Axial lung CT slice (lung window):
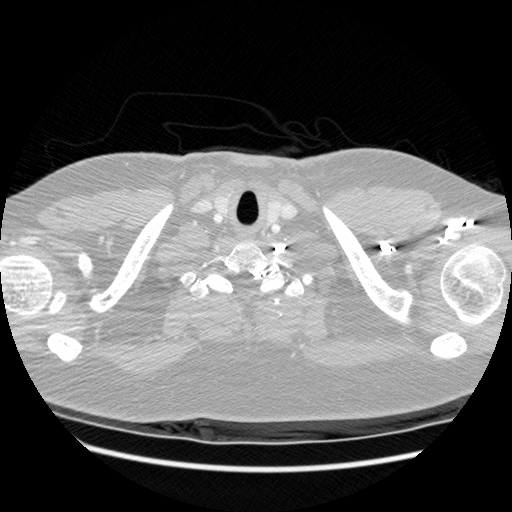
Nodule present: no